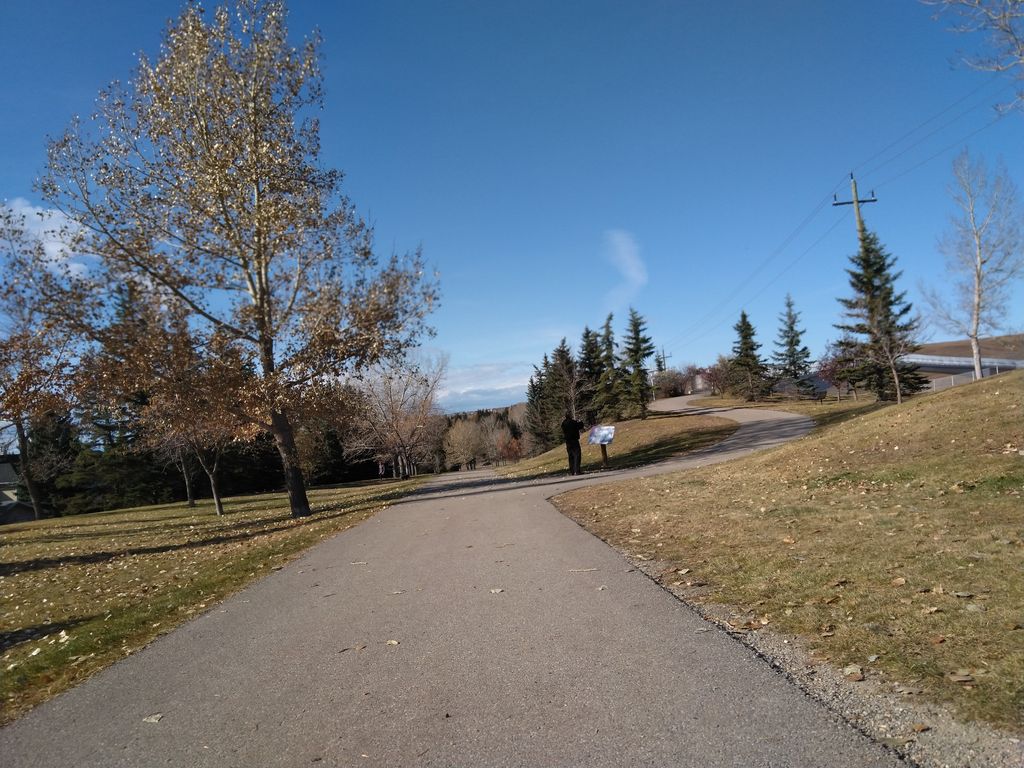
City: calgary